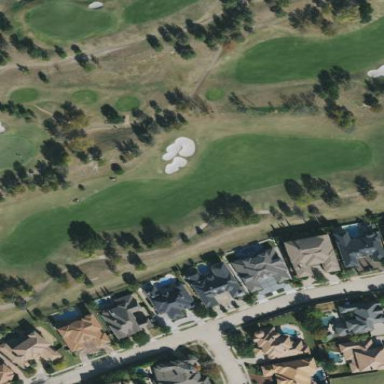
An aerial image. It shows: Scenic golf fairway.